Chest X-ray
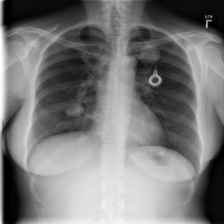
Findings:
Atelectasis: negative
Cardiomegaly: negative
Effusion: negative
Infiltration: negative
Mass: negative
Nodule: negative
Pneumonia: negative
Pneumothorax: negative
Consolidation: negative
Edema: negative
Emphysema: negative
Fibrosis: negative
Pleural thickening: negative
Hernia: negative